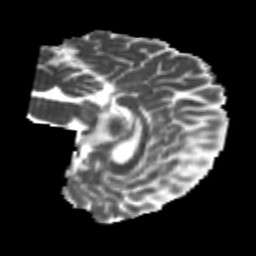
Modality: MD
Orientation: sagittal
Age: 24
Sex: female
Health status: healthy
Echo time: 0.074 s